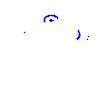
Particle: proton